【题型】解答题　【知识点】解析几何　【难度】hard
已知焦点在$x$轴上的椭圆，上顶点为$P(0,1)$，离心率为$\frac{\sqrt{3}}{2}$，点$A,B,C$是椭圆上不同的三个点。

(1) 求椭圆的方程；

(2) 设直线$PA$的斜率为$k_1$，直线$PB$的斜率为$k_2$，且$k_1 + k_2 = t\ (t \neq 0)$，求证：直线$AB$过定点。

(3) 若$\overrightarrow{OA} + \overrightarrow{OB} + \lambda \overrightarrow{OC} = \vec{0}\ (0 < \lambda < 1)$，求$\triangle ABC$的面积。
【解答】
\vspace{1em}

\textbf{【答案】}
(1) $\frac{x^2}{4} + y^2 = 1$

(2) 证明见解析，直线$AB$过定点$\left(-\frac{2}{t}, -1\right)$

(3) $\frac{2+\lambda}{2}\sqrt{4-\lambda^2}$

\vspace{1em}

\textbf{【分析】}
(1) 设椭圆方程为$\frac{x^2}{a^2} + \frac{y^2}{b^2} = 1\ (a > b > 0)$，由椭圆上顶点为$(0,1)$得出$b = 1$，再根据离心率为$\frac{\sqrt{3}}{2}$，即可求解$a^2$；

(2) 分类讨论，当直线$AB$斜率不存在时，设直线$AB$方程为$x = n \in (-2,2)$，联立方程组，结合$k_1 + k_2 = t\ (t \neq 0)$得出直线过定点横坐标为$-\frac{2}{t}$；当$AB$斜率存在时，设$AB$方程为$y = kx + m$，联立方程组，由韦达定理及已知得出$k = \frac{m+1}{2}t$，代入直线方程即可证明；

(3) 设$A(x_1,y_1),B(x_2,y_2),C(x_3,y_3)$，分类讨论，当直线$AB$的斜率不存在时得出面积表达式，当直线$AB$斜率存在，设直线$AB$方程为$y = kx + m$，由$\overrightarrow{OA} + \overrightarrow{OB} + \lambda \overrightarrow{OC} = \vec{0}\ (0 < \lambda < 1)$表示出$C$点坐标，代入椭圆方程得$(1+4k^2) = \frac{4m^2}{\lambda^2}$，再根据椭圆弦长公式和点到直线距离公式即可计算面积。

\vspace{1em}

\textbf{【详解】}
(1) 设椭圆方程为$\frac{x^2}{a^2} + \frac{y^2}{b^2} = 1\ (a > b > 0)$，
由题可知，$b = 1$，又离心率为$\frac{\sqrt{3}}{2}$，
所以$\sqrt{1 - \frac{b^2}{a^2}} = \frac{\sqrt{3}}{2} \Rightarrow a^2 = 4$，
所以椭圆方程为$\frac{x^2}{4} + y^2 = 1$。

---

(2) 设$A(x_1,y_1),B(x_2,y_2)$，
当直线$AB$斜率不存在时，设直线$AB$方程为$x = n \in (-2,2)$，
由$\begin{cases} \frac{x^2}{4} + y^2 = 1 \\ x = n \end{cases}$得，$y = \pm \frac{\sqrt{4-n^2}}{2}$，
$k_1 + k_2 = \frac{\frac{\sqrt{4-n^2}}{2} - 1}{n} + \frac{-\frac{\sqrt{4-n^2}}{2} - 1}{n} = \frac{-2}{n} = t \Rightarrow n = -\frac{2}{t}$；

当$AB$斜率存在时，设$AB$方程为$y = kx + m$，
由$\begin{cases} \frac{x^2}{4} + y^2 = 1 \\ y = kx + m \end{cases}$得，$(1+4k^2)x^2 + 8kmx + 4m^2 - 4 = 0$，
则$x_1 + x_2 = \frac{-8km}{1+4k^2}, x_1x_2 = \frac{4m^2-4}{1+4k^2}$，

则$k_1 + k_2 = \frac{y_1-1}{x_1} + \frac{y_2-1}{x_2} = \frac{x_2(y_1-1) + x_1(y_2-1)}{x_1x_2} = \frac{2kx_1x_2 + (m-1)(x_1+x_2)}{x_1x_2}$
$= 2k - \frac{8km}{4(m+1)} = t \Rightarrow k = \frac{m+1}{2}t$，

所以直线$AB$方程为$y = kx + m = \frac{m+1}{2}tx + (m+1) - 1 = (m+1)\left(\frac{t}{2}x + 1\right) - 1$，
所以直线过点$\left(-\frac{2}{t}, -1\right)$。

综上所述，直线$AB$过定点$\left(-\frac{2}{t}, -1\right)$。

---

(3) 设$A(x_1,y_1),B(x_2,y_2),C(x_3,y_3)$，

① 当直线$AB$斜率不存在，此时点$A,B$关于$x$轴对称，
又点$A,B,C$是椭圆上不同的三个点，所以点$C$必在长轴顶点处，
不妨设$A(p,y_1),B(p,y_2),C(2,0)$，且$y_1 + y_2 = 0$，
由$\overrightarrow{OA} + \overrightarrow{OB} + \lambda \overrightarrow{OC} = \vec{0}$得，$2p + 2\lambda = 0$，即$p = -\lambda$，
将$x = -\lambda$代入$\frac{x^2}{4} + y^2 = 1$，得$y = \pm \frac{\sqrt{4-\lambda^2}}{2}$，则$|AB| = \sqrt{4-\lambda^2}$，
点$C$到$AB$的距离为$2 - p = 2 + \lambda$，则$S_{\triangle ABC} = \frac{1}{2} \times \sqrt{4-\lambda^2} \times (2+\lambda) = \frac{2+\lambda}{2}\sqrt{4-\lambda^2}$；

② 当直线$AB$斜率存在，如图：

由（2）知，$x_1 + x_2 = \frac{-8km}{1+4k^2}$，$x_1x_2 = \frac{4m^2-4}{1+4k^2}$，
进而$y_1 + y_2 = \frac{2m}{1+4k^2}$，$y_1y_2 = \frac{m^2-4k^2}{1+4k^2}$。

由$\overrightarrow{OA} + \overrightarrow{OB} + \lambda \overrightarrow{OC} = \vec{0}\ (0 < \lambda < 1)$得，$(x_1 + x_2 + \lambda x_3, y_1 + y_2 + \lambda y_3) = \vec{0}$，
所以$x_3 = -\frac{x_1+x_2}{\lambda}, y_3 = -\frac{y_1+y_2}{\lambda}$，

因为点$C$在椭圆$\frac{x^2}{4} + y^2 = 1$上，所以$\left(-\frac{x_1+x_2}{\lambda}\right)^2 + 4\left(-\frac{y_1+y_2}{\lambda}\right)^2 = 4$，
整理得$x_1x_2 + 4y_1y_2 = 2\lambda^2 - 4$，
代入韦达定理得，$4m^2 = \lambda^2(1+4k^2) \Rightarrow (1+4k^2) = \frac{4m^2}{\lambda^2}$，

线段$|AB| = \sqrt{1+k^2} \cdot \sqrt{(x_1+x_2)^2 - 4x_1x_2} = \frac{4\sqrt{1+k^2}}{1+4k^2} \cdot \sqrt{4k^2 + 1 - m^2}$，
点$C$到直线$AB$的距离$d = \frac{|kx_c - y_c + m|}{\sqrt{1+k^2}} = \frac{1}{\sqrt{1+k^2}} \left| -k\frac{x_1+x_2}{\lambda} + \frac{y_1+y_2}{\lambda} + m \right|$
$= \frac{|m|}{\sqrt{1+k^2}} \cdot \frac{1}{\lambda} \cdot \left| \frac{8k^2+2}{1+4k^2} + \lambda \right| = \frac{|m|}{\sqrt{1+k^2}} \cdot \frac{1}{\lambda} \cdot (2+\lambda)$，

所以$S_{\triangle ABC} = \frac{1}{2}|AB| \times d = \frac{1}{2} \times \frac{4\sqrt{1+k^2}}{1+4k^2} \times \sqrt{4k^2 + 1 - m^2} \times \frac{|m|}{\sqrt{1+k^2}} \cdot \frac{1}{\lambda} \cdot (2+\lambda)$
$= 2 \times \frac{\lambda^2}{4m^2} \times \sqrt{\frac{4m^2}{\lambda^2} - m^2} \times |m| \cdot \frac{1}{\lambda} \cdot (2+\lambda) = \frac{2+\lambda}{2}\sqrt{4-\lambda^2}$，

综上所述，$\triangle ABC$的面积为$\frac{2+\lambda}{2}\sqrt{4-\lambda^2}$。

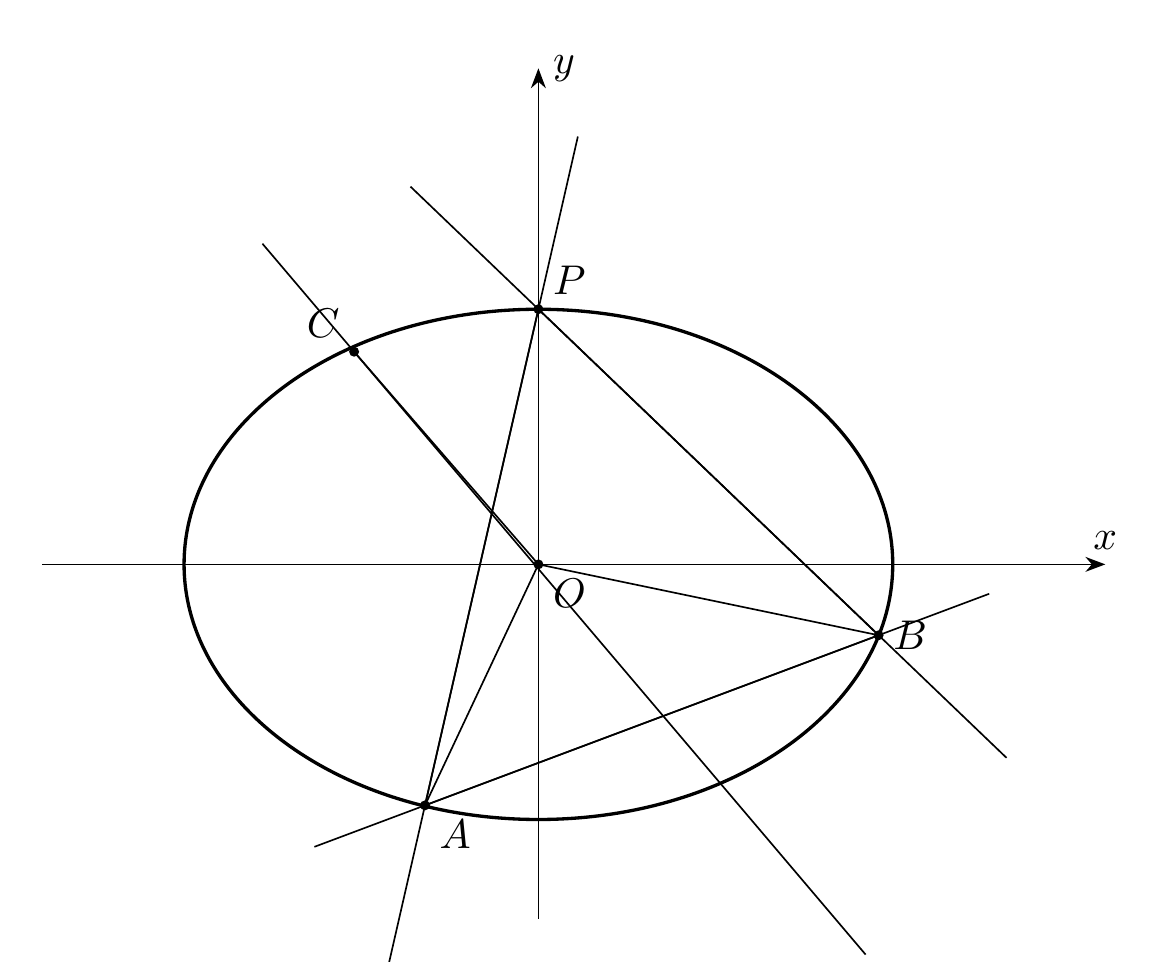